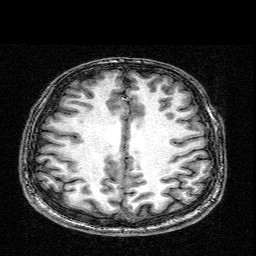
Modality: T1w
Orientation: coronal
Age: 24
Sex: male